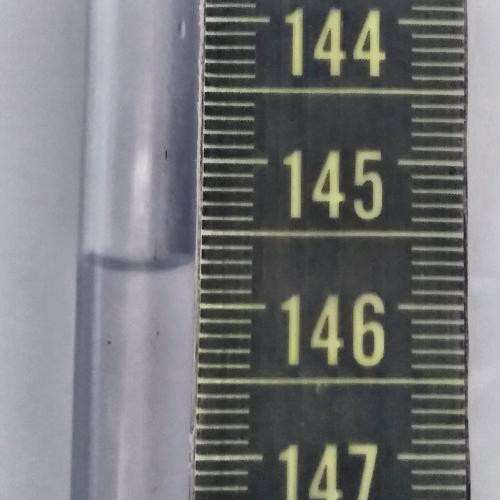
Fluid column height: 145.7 cm